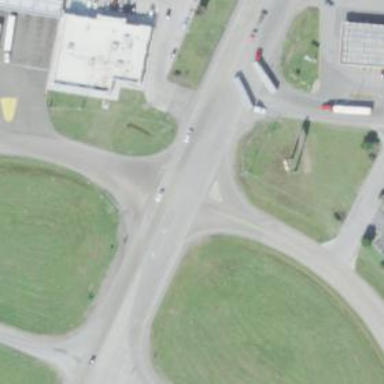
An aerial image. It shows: Secondary link road.